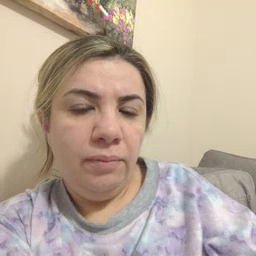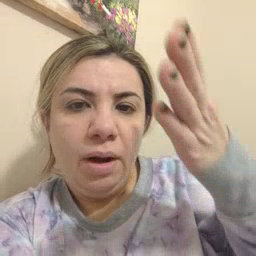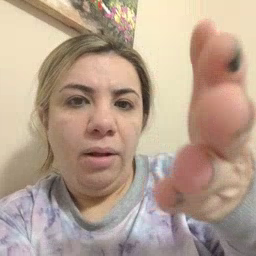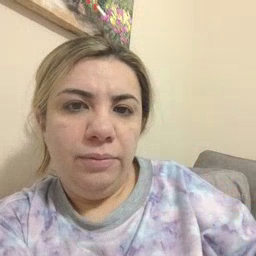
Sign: there